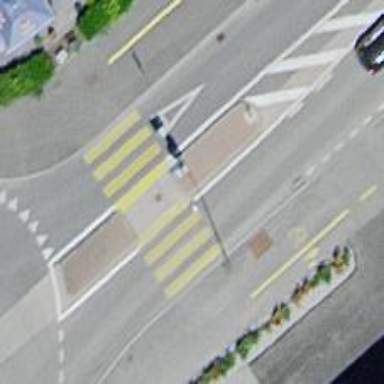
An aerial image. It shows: Residential road with asphalt surface and dedicated cycle track.